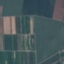
Land use / land cover: AnnualCrop